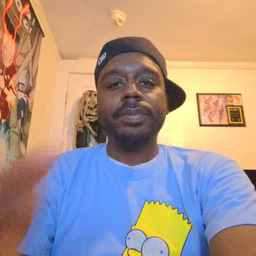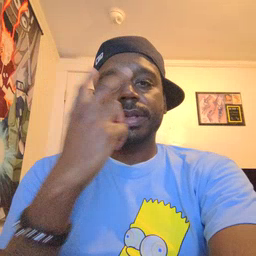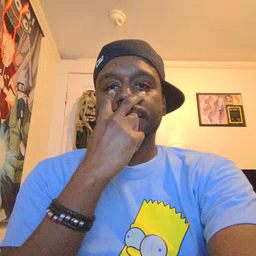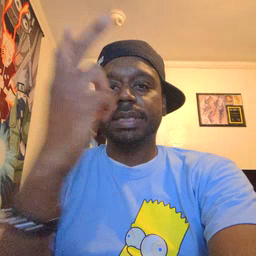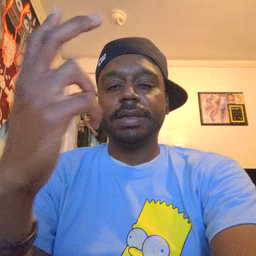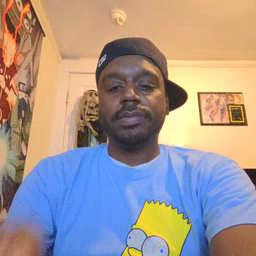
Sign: see